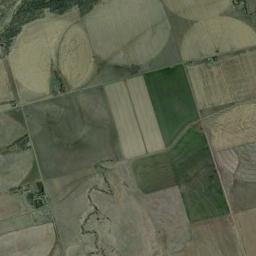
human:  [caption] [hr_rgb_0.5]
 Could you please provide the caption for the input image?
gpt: There are some bare circle farmland and green square farmland .

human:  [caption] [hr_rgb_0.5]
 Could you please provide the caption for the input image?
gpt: Most round fields are not entirely green .

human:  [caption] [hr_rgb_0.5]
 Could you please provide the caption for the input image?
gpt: Several khaki circular or fan-shaped farmlands are next to some rectangular farmlands .

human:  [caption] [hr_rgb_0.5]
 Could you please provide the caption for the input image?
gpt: A few pieces of earthy circular farmland with a full circle, A semicircle and a large semicircle .

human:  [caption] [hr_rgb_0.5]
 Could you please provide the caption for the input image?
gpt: There are several circular farmlands and rectangle farmlands .